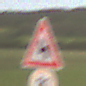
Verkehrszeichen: DoppelkurveZunaechstLinks
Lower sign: Geschwindigkeit80
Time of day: SunriseSunset
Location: Outdoor (Nature)
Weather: Clear
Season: NotSpecified
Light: Natural